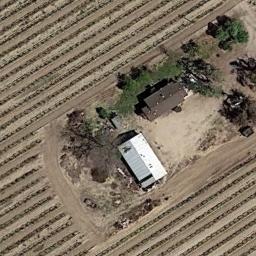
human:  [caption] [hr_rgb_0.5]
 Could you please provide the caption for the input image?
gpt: The sparse residential is on the bare land next to some trees .

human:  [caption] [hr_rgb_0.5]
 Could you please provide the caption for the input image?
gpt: There are several trees next to the sparse residential .

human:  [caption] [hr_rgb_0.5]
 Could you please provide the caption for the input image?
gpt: There are two houses in the open space, One with a white roof and the other with a black roof .

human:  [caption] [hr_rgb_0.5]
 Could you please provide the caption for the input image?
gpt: There are several houses and several withered trees in a sparse residential area, And a piece of farmland .

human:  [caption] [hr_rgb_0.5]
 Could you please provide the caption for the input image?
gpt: A sparse residential area with two buildings beside a yellow farmland .